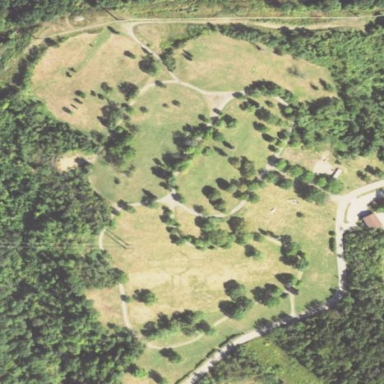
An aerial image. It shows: Cemetery.